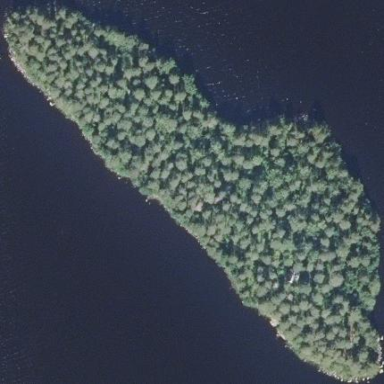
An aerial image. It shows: Islet surrounded by woodland.